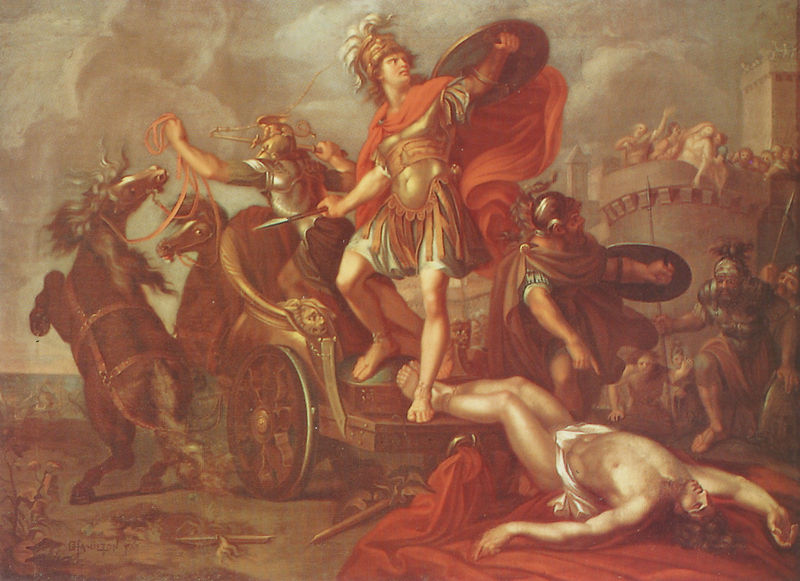
Titel: Achill schleift Hektor
Künstler: Gavin Hamilton
Institution: Warschau, Muzeum Narodowe
Schlagwörter: angriff, gemälde, kampf, männer, orange, rot, tot, pferd, pferde, turm, farbe, rad, wagen, krieg, soldaten, barfuss, schild, panzer, burg, schwert, soldat, helm, armee, römer, speer, speere, streitwagen, scheuen, triumphwagen, roter umhang